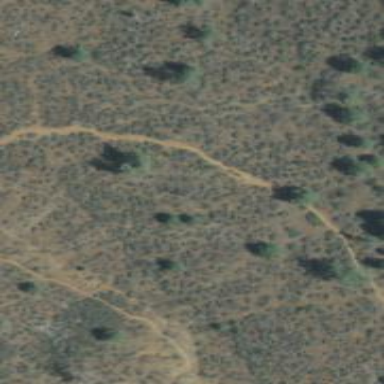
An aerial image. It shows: Path.